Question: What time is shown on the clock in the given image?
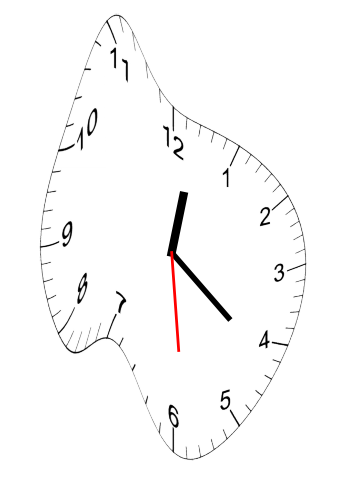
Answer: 12:21:29